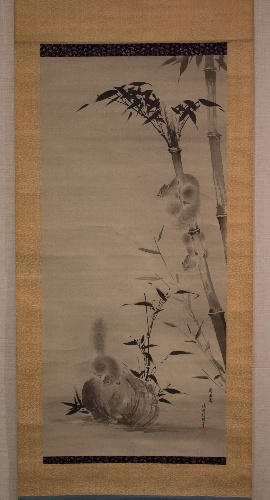
Title: 竹に栗鼠図|Squirrels on Bamboo and Rock
Artist: Kano Osanobu|Yongtian 用田
Artist bio: Japanese, 1796–1846|Chinese, active late 13th–14th century
Date: ca. 1820s
Object type: Hanging scroll
Classification: Paintings
Medium: Hanging scroll; ink on silk
Culture: Japan
Period: Edo period (1615–1868)
Dimensions: 37 1/2 x 17 1/4 in. (95.3 x 43.8 cm)
Department: Asian Art
Credit line: The Howard Mansfield Collection, Purchase, Rogers Fund, 1936
Accession year: 1936
Repository: Metropolitan Museum of Art, New York, NY
Tags: Squirrels|Bamboo